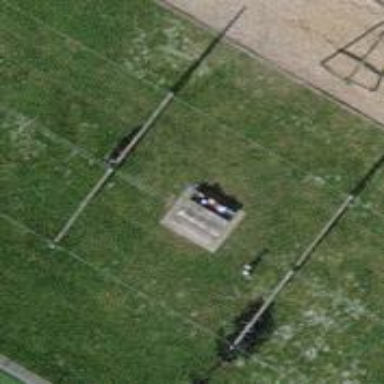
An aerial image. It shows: Picnic table located in leisure land area.